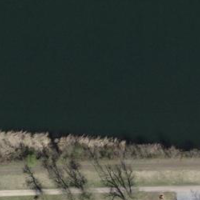
EUNIS habitat code: 15
Species observed at this site:
Pholidoptera griseoaptera
Tettigonia viridissima
Medicago sativa
Gomphocerippus rufus